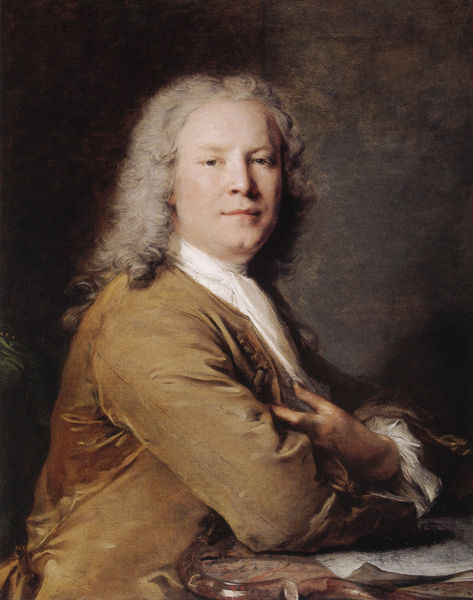
Titel: Ein Mann nach einem Porträt von Rembrandt
Künstler: Jean-Marc Nattier
Standort: France (Standort unbekannt)
Institution: collection particulière
Schlagwörter: blätter, dunkel, gemälde, hand, kopf, mann, rubens, schatten, weiß, gelb, grün, ocker, sitzen, blume, braun, daumen, ellbogen, finger, frisur, geste, grau, hell, hintergrund, holz, licht, marmor, mund, nase, orange, profil, schwarz, stirn, stuhl, tisch, blick, rot, schal, tuch, beige, malerei, rock, hemd, jacke, jung, wand, arme, augen, barock, blass, bluse, falten, gesicht, inkarnat, kragen, lang, mensch, samt, spitze, ärmel, bildnis, herr, hände, portrait, porträt, tischtuch, öl, auge, fransen, gewand, gold, haare, mantel, pose, reich, stoff, adel, spitzen, blatt, musiker, pflanze, frontal, kinn, knopf, lippen, locken, ohren, rokoko, rosa, rouge, scheitel, seide, stock, perücke, lächeln, wangen, papier, sofa, sitz, ansicht, beleuchtung, romantik, frack, dick, polster, dichter, ernst, grübchen, locen, glanz, halstuch, maler, uhr, faltenwurf, junge, rüschen, aufstützen, knöpfe, jackett, selbstporträt, gespalten, grun, zettel, portait, seite, schriftsteller, manschette, tischplatte, enface, nasenloch, schein, karte, verschränkt, arrogant, halbportrait, doppelkinn, brief, wams, aufgestützt, lichtquelle, adliger, gelehrter, landkarte, pfeiffe, marmorplatte, selbstbewusst, kindd, bläßlich, auflehnen, sitzportrait, sitzporträt, ablage, eleganz, perrücke, notizen, halbschatten, urh, grauhaarig, boucher, seidenschal, materialität, schrifsteller, geschäftsmann, korpulent, maleri, bich, stühl, senf, allonge, selbstbewusstsein, zugewannt, aroganz, allonge-perücke, ansicht seite, arbeuten, frntal, kinspalte, lanmg, srteinplatte, allongée, händels sohn, materialit#t, langehaare, bech